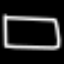
Label: square